Question:
Note that the Asynctask is working perfectly.
What is the problem here? Can anyone please help me?
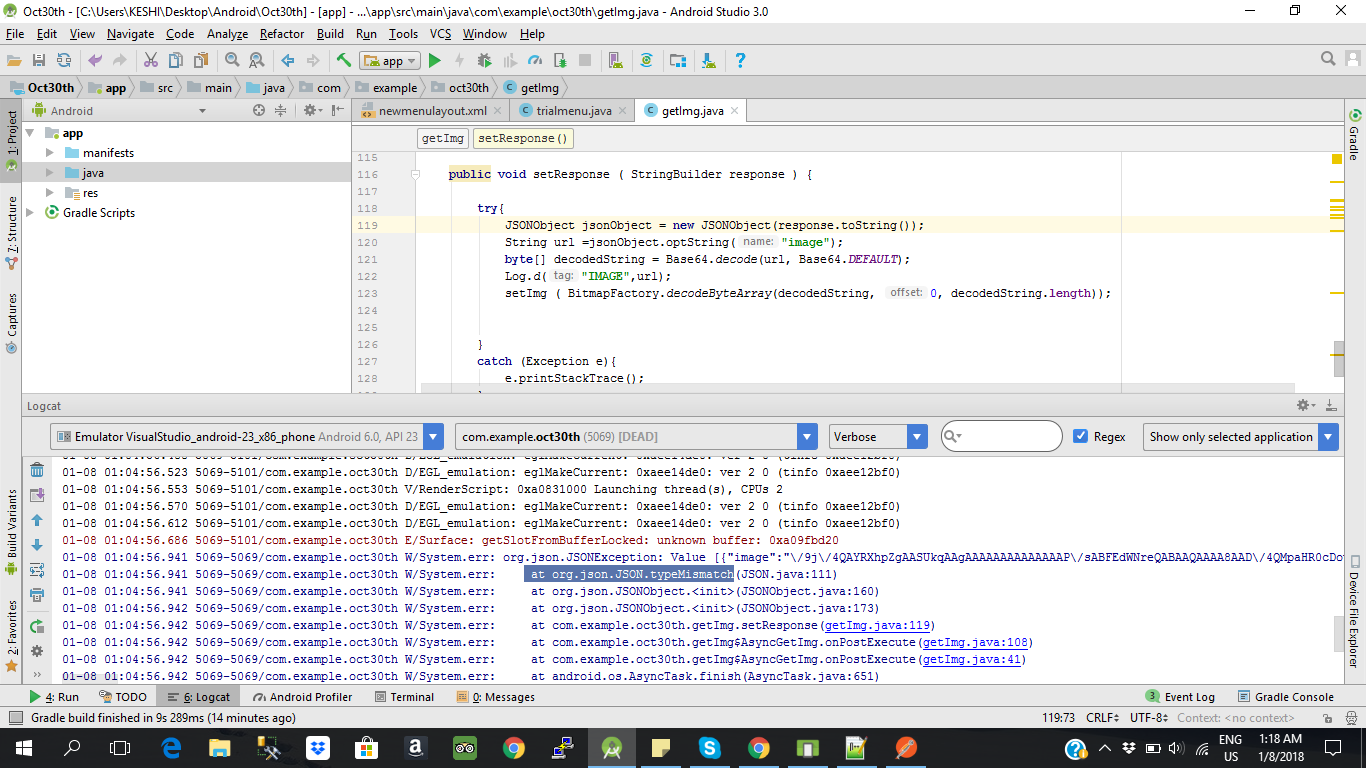
Answer: You are trying to read property from 'array', use below syntax
'''
JSONArray array = new JSONArray (response.toString());
JSONObject object = array.getJSONObject(0);
String url = object.getString("image");
'''